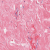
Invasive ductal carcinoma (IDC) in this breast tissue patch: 0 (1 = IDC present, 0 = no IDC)